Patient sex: F
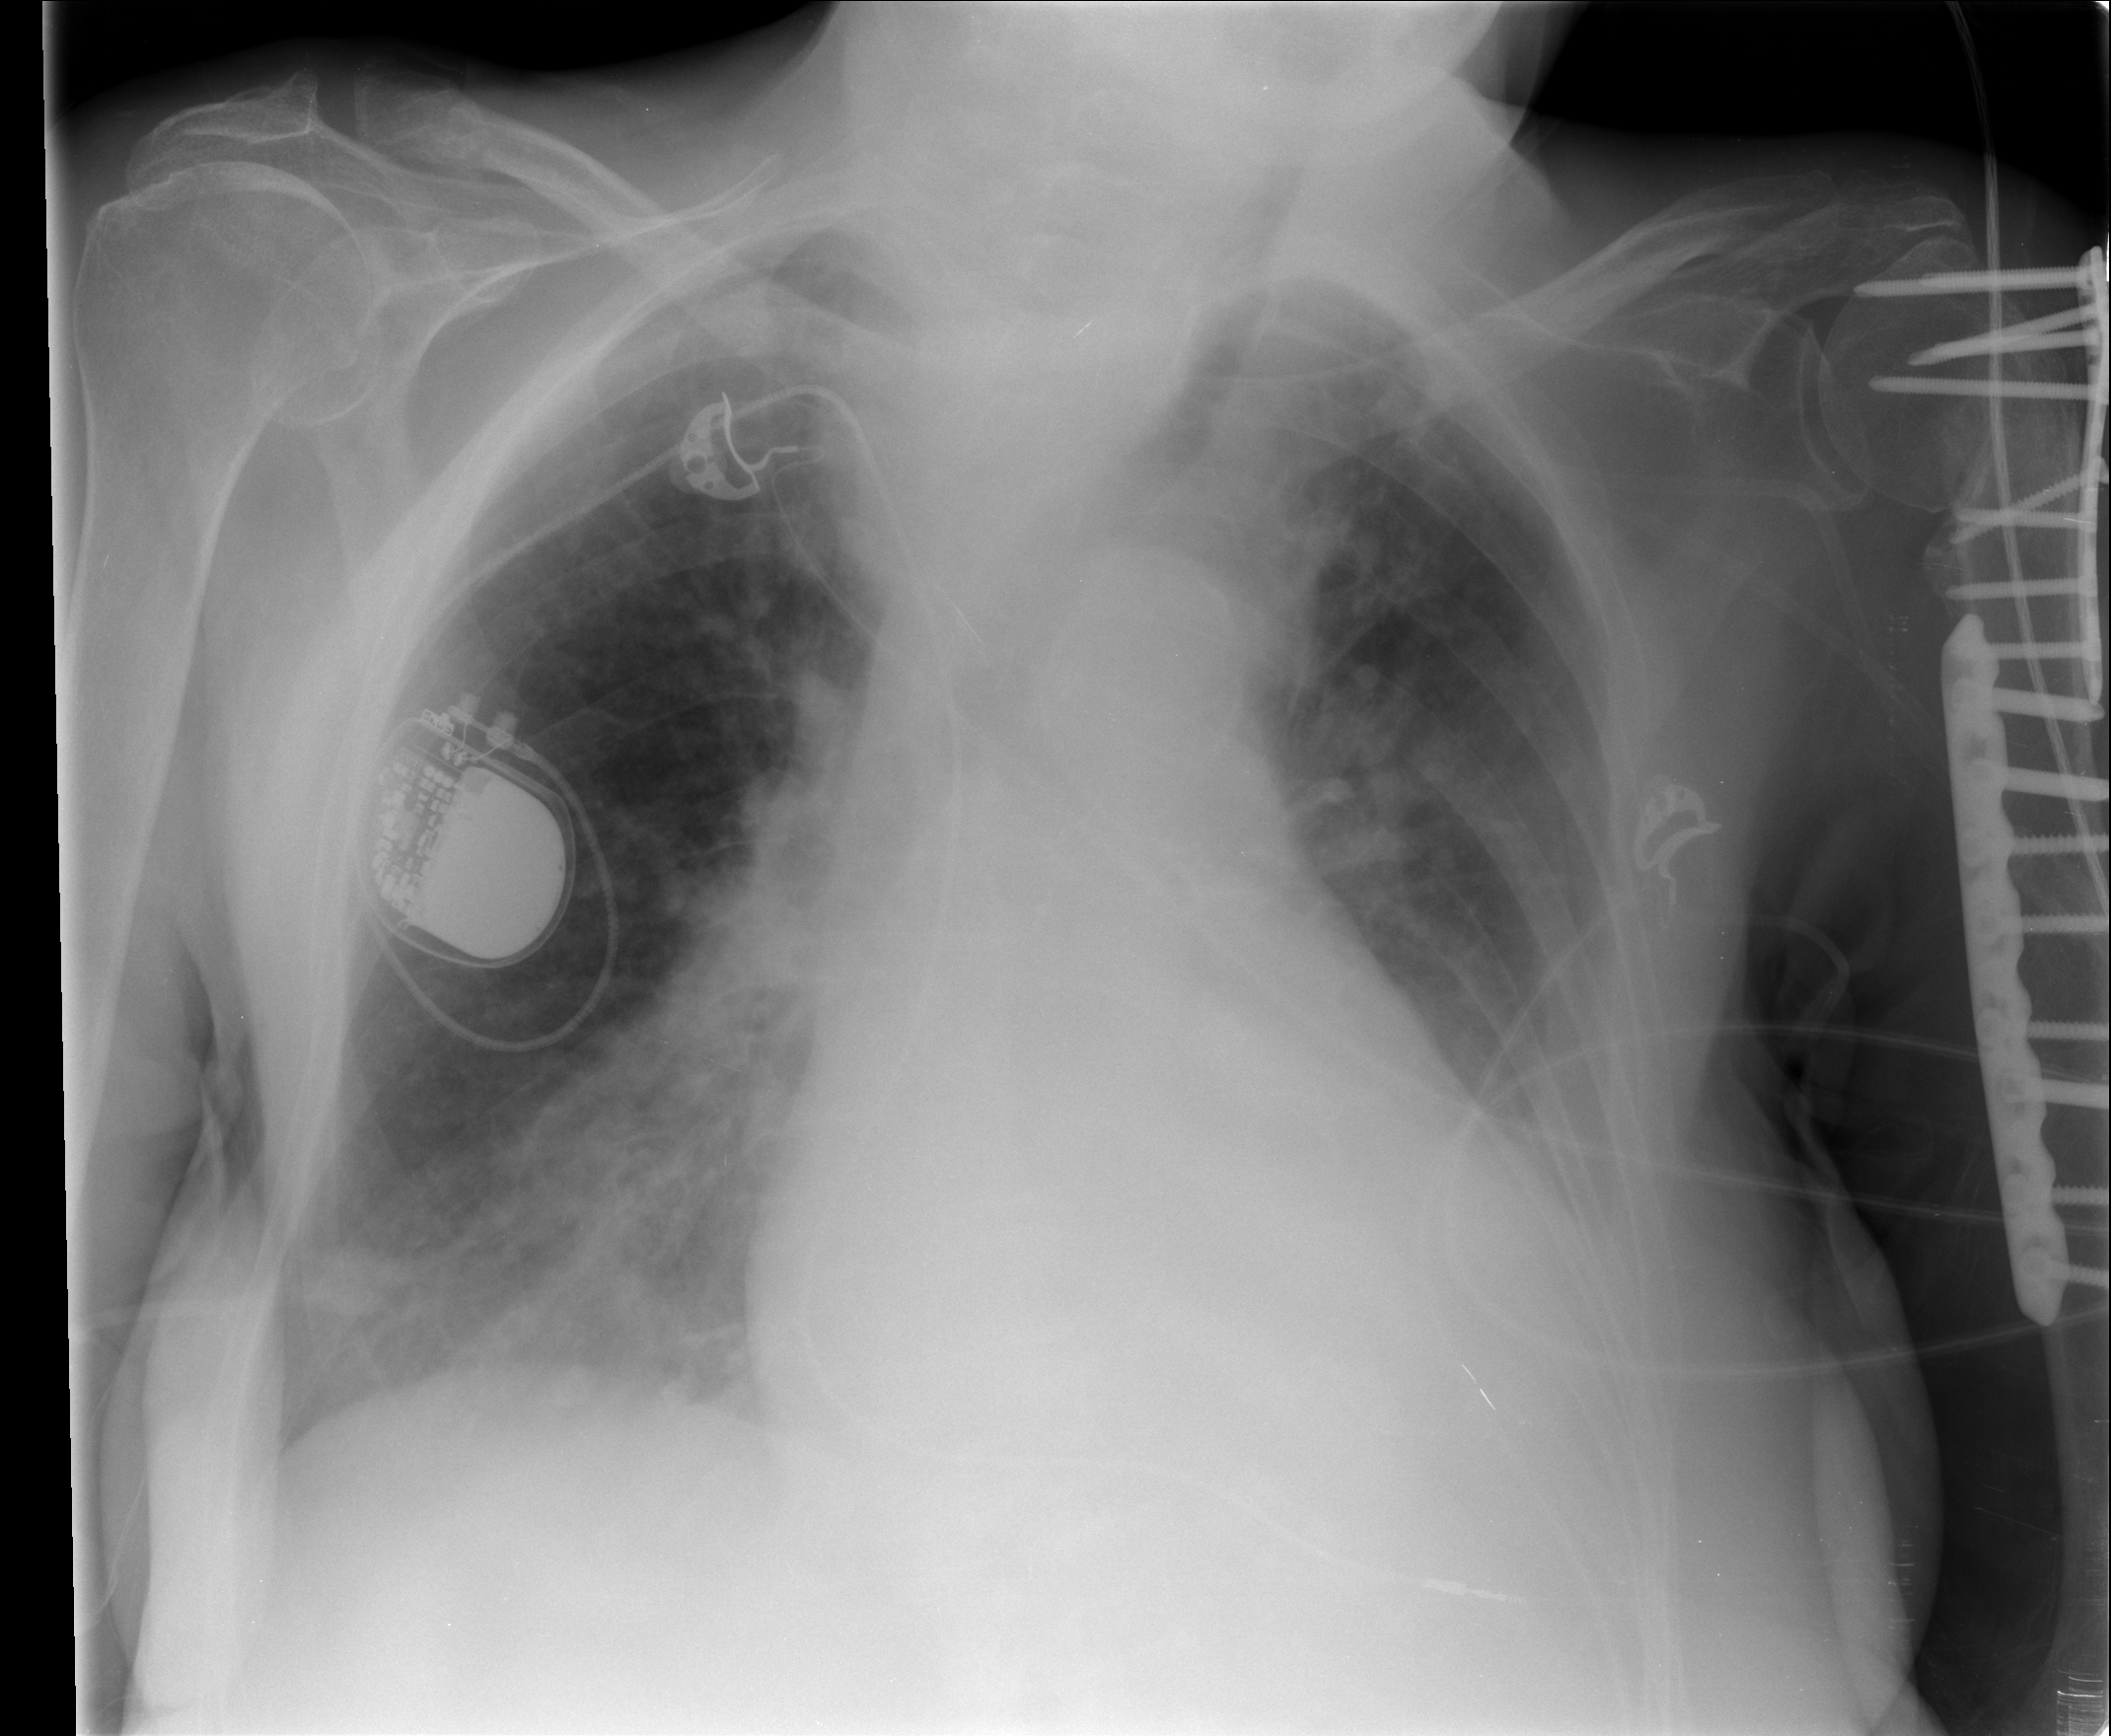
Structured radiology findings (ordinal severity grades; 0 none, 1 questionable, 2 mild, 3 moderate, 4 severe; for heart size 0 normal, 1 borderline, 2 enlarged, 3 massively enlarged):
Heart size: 2
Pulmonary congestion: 2
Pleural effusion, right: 1
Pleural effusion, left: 2
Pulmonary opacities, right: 2
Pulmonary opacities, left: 0
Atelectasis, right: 2
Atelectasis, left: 2